Question: I want to use a segmented progressbar to show download status in my application. For example:

Does anyone know how to implement it in C#? Thanks in advance.
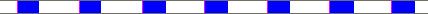
Answer: The <URL>:
'''
// The following code was written by Guilherme Labigalini
public partial class BlockedProgressBar : Control
{
BlockList _blockList;
/// <summary>
/// MyProgressBar Constructor
/// </summary>
public BlockedProgressBar()
{
InitializeComponent();
_blockList = new BlockList();
_direction = DirectionMode.Horizontal;
SetStyle(ControlStyles.AllPaintingInWmPaint | ControlStyles.ResizeRedraw | ControlStyles.DoubleBuffer, true);
}
/// <summary>
/// Update mode of segments
/// </summary>
[Description("The mode of update of progress bar")]
[Category("MyProgressBar")]
[RefreshProperties(RefreshProperties.All)]
public BlockList.UpdateMode UpdateMode
{
get { return _blockList.Update; }
set { _blockList.Update = value; }
}
/// <summary>
/// Change quantity of segments
/// </summary>
[Description("The length of segments of progress bar")]
[Category("MyProgressBar")]
[RefreshProperties(RefreshProperties.All)]
public int Length
{
get { return _blockList.Length; }
set { _blockList.Length = value; this.Refresh(); }
}
/// <summary>
/// Get or set filled segments
/// </summary>
[Browsable(false)]
[DesignerSerializationVisibility(DesignerSerializationVisibility.Hidden)]
public int[] FilledSegments
{
get { return _blockList.FilledSegments; }
set { _blockList.FilledSegments = value; this.Refresh(); }
}
/// <summary>
/// Get or sets the full list of segments
/// </summary>
[Browsable(false)]
[DesignerSerializationVisibility(DesignerSerializationVisibility.Hidden)]
public bool[] FullListSegment
{
get { return _blockList.FullListSegment; }
set { _blockList.FullListSegment = value; this.Refresh(); }
}
/// <summary>
/// Get or set the block list of segments
/// </summary>
[Browsable(false)]
[DesignerSerializationVisibility(DesignerSerializationVisibility.Hidden)]
public List<Block> BlockList
{
get { return _blockList.List; }
set { _blockList.List = value; this.Refresh(); }
}
/// <summary>
/// DirectionMode of bar
/// </summary>
public enum DirectionMode
{
Horizontal = 0,
Vertical = 1
}
private DirectionMode _direction = DirectionMode.Horizontal;
/// <summary>
/// Horizontal or Vertical
/// </summary>
[Description("The filling direction of progress bar")]
[Category("MyProgressBar")]
[RefreshProperties(RefreshProperties.All)]
public DirectionMode Direction
{
get { return _direction; }
set { _direction = value; this.Refresh(); }
}
/// <summary>
/// OnPaint event
/// </summary>
/// <param name="pe"></param>
protected override void OnPaint(PaintEventArgs pe)
{
Color color1 = ControlPaint.Dark(this.ForeColor);
Color color2 = ControlPaint.Light(this.ForeColor);
if (_direction == DirectionMode.Horizontal)
{
int top = ClientRectangle.Top + ClientRectangle.Height / 2 - 1;
int height = ClientRectangle.Height - top;
DrawRectangleH(pe, top, height, color2, color1);
top = ClientRectangle.Top;
height = ClientRectangle.Height / 2;
DrawRectangleH(pe, top, height, color1, color2);
}
else
{
int left = ClientRectangle.Left;
int width = ClientRectangle.Width / 2;
DrawRectangleV(pe, left, width, color1, color2);
left = ClientRectangle.Left + ClientRectangle.Width / 2;
width = ClientRectangle.Width / 2;
DrawRectangleV(pe, left, width, color2, color1);
}
pe.Graphics.DrawRectangle(new Pen(Color.Black), ClientRectangle);
base.OnPaint(pe);
}
private void DrawRectangleH(PaintEventArgs pe, int top, int height, Color fromColor, Color toColor)
{
var rect = new Rectangle(ClientRectangle.Left, top, ClientRectangle.Width, height);
var brush = new LinearGradientBrush(rect, fromColor, toColor, LinearGradientMode.Vertical);
if (_blockList.Length > 0)
{
Rectangle[] rects = GetRectanglesH(top, height);
if (rects.Length > 0) pe.Graphics.FillRectangles(brush, rects); //SystemBrushes.Control
}
}
private void DrawRectangleV(PaintEventArgs pe, int left, int width, Color fromColor, Color toColor)
{
var rect = new Rectangle(left, ClientRectangle.Top, width, ClientRectangle.Height);
var brush = new LinearGradientBrush(rect, fromColor, toColor, LinearGradientMode.Horizontal);
if (_blockList.Length > 0)
{
Rectangle[] rects = GetRectanglesV(left, width);
if (rects.Length > 0) pe.Graphics.FillRectangles(brush, rects); //SystemBrushes.Control
}
}
private Rectangle[] GetRectanglesH(int top, int height)
{
var rects = new List<Rectangle>();
float xf = 0;
int y = top;
int h = height;
float pf = this.Width / (float)_blockList.Length;
//h = this.Height;
foreach (Block block in _blockList.List)
{
if (block.PercentProgress > 0)
{
int x = Convert.ToInt32(xf);
float wf = (pf * (block.BlockSize * block.PercentProgress / 100)) + xf - x;
int w = Convert.ToInt32(wf);
rects.Add(new Rectangle(x, y, w, h));
}
xf += pf * block.BlockSize;
}
return rects.ToArray();
}
private Rectangle[] GetRectanglesV(int left, int width)
{
var rects = new List<Rectangle>();
float yf = 0;
int x = left;
int w = width;
float pf = this.Height / (float)_blockList.Length;
//w = this.Width;
foreach (Block block in _blockList.List)
{
if (block.PercentProgress > 0)
{
int y = Convert.ToInt32(yf);
float hf = (pf * (block.BlockSize * block.PercentProgress / 100)) + yf - y;
int h = Convert.ToInt32(hf);
rects.Add(new Rectangle(x, y, w, h));
}
yf += pf * block.BlockSize;
}
return rects.ToArray();
}
}
[Serializable]
public class BlockList
{
private int _length;
private List<Block> _blockList;
public BlockList()
{
_blockList = new List<Block>();
}
public enum UpdateMode
{
All,
FilledSegments,
FullListSegment,
BlockList
}
/// <summary>
/// Update mode of segments
/// </summary>
public UpdateMode Update = UpdateMode.All;
/// <summary>
/// Change quantity of segments
/// </summary>
public int Length
{
get { return _length; }
set
{
if (_length != value && value > 0)
{
var bools = FullListSegment;
var bools2 = new bool[value];
for (int i = 0; i < bools.Length; i++)
{
bools2[i] = bools[i];
}
FullListSegment = bools2;
}
}
}
/// <summary>
/// Get or set filled segments
/// </summary>
public int[] FilledSegments
{
get
{
var bools = FullListSegment;
var filled = new List<int>();
for (int i = 0; i < bools.Length; i++)
{
if (bools[i])
{
filled.Add(i);
}
}
return filled.ToArray();
}
set
{
if (Update != UpdateMode.All && Update != UpdateMode.FilledSegments)
throw new InvalidOperationException();
if (value != null)
if (value.Length > 0)
{
var bools = FullListSegment;
for (int i = 0; i < value.Length; i++)
{
bools.SetValue(true, value[i]);
}
FullListSegment = bools;
}
}
}
/// <summary>
/// Get or sets the full list of segments
/// </summary>
public bool[] FullListSegment
{
get
{
int sizeAnterior = 0;
var bools = new bool[_length];
if (bools.Length > 0)
{
foreach (Block block in _blockList)
{
for (int i = 0; i < Convert.ToInt32(block.BlockSize * block.PercentProgress / 100); i++)
bools.SetValue(true, i + sizeAnterior);
sizeAnterior += Convert.ToInt32(block.BlockSize);
}
}
return bools;
}
set
{
if (Update != UpdateMode.All && Update != UpdateMode.FullListSegment)
throw new InvalidOperationException();
bool bOld = false;
int qtd = 0;
int filled = 0;
if (value != null)
{
if (value.Length > 0)
{
_blockList.Clear();
float percent;
foreach (bool b in value)
{
if (b == bOld)
qtd++;
else
{
if (bOld)
filled = qtd;
else if (filled + qtd > 0)
{
percent = filled / (float)(filled + qtd) * 100;
_blockList.Add(new Block(filled + qtd, percent));
}
qtd = 1;
bOld = b;
}
}
if (filled + qtd > 0)
{
percent = filled / (float)(filled + qtd) * 100;
_blockList.Add(new Block(filled + qtd, percent));
}
_length = value.Length;
}
}
else
{
_length = 0;
}
}
}
/// <summary>
/// Get or set the block list of segments
/// </summary>
public List<Block> List
{
get
{
return _blockList;
}
set
{
if (Update != UpdateMode.All && Update != UpdateMode.BlockList)
throw new InvalidOperationException();
float size = 0;
_blockList = value;
if (_blockList != null)
size += _blockList.Sum(block => block.BlockSize);
_length = Convert.ToInt32(size);
}
}
}
[Serializable]
public class Block
{
private float _blockSize;
private float _percentProgress;
public Block(float blockSize, float percentProgress)
{
this.BlockSize = blockSize;
this.PercentProgress = percentProgress;
}
public float BlockSize
{
get { return _blockSize; }
set { _blockSize = value; }
}
public float PercentProgress
{
get { return _percentProgress; }
set { _percentProgress = value; }
}
}
'''
And here's how to use it :
'''
blockedProgressBar1.BlockList = new List<Block>(5)
{
new Block(100,20),
new Block(100,50),
new Block(100,70),
new Block(100,99),
new Block(100,60),
new Block(100,35),
};
'''
And here's how it looks like: